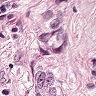
Metastatic tissue present: yes